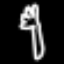
Label: fork